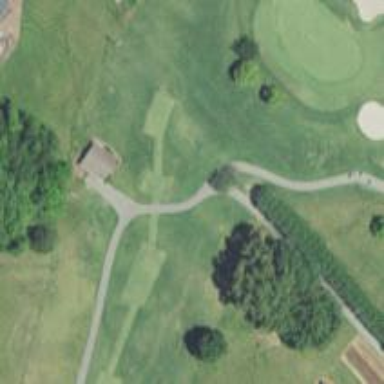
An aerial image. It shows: Path for both roads and golfers.